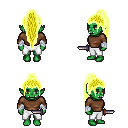
a pixel art fantasy rpg character, female body template, orc, green skin, brown long-sleeve shirt, white pants, gold extra-long topknot hairstyle, white cloth bandages, dagger, four views (front, back, left, right), 2x2 character sprite sheet, small pixel art, hard edges, no anti-aliasing